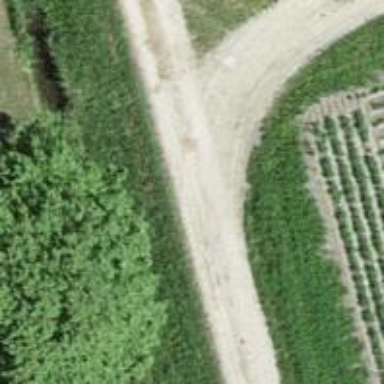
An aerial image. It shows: Unpaved track with grade2 tracktype.